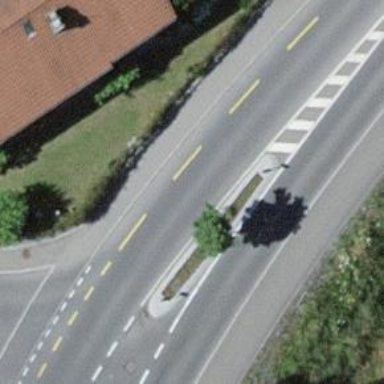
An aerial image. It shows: Traffic calming island.